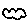
Label: cloud